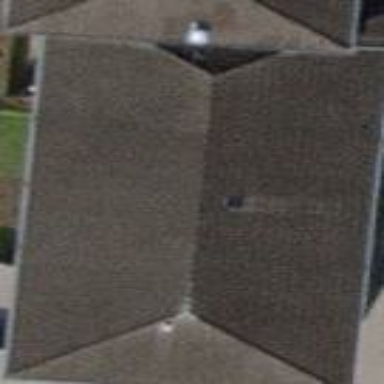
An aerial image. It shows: Apartment building with hipped roof.